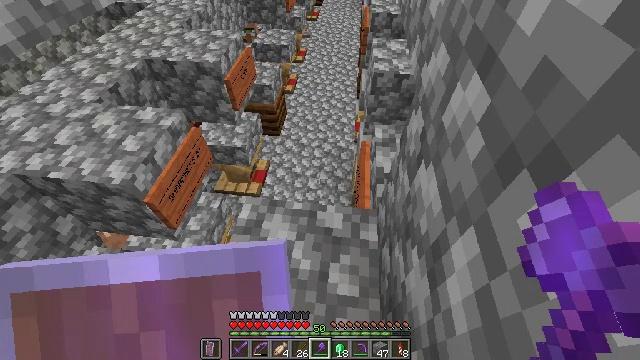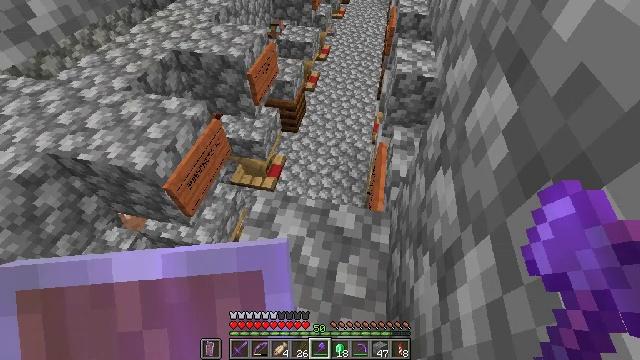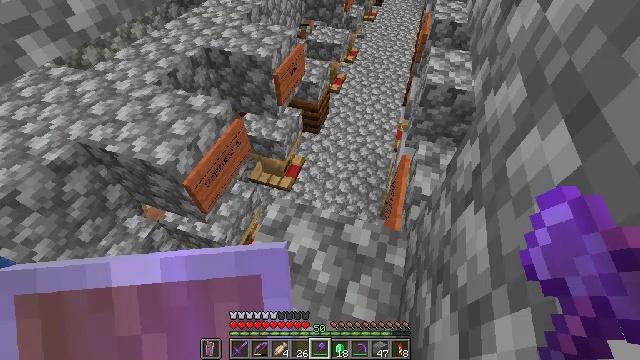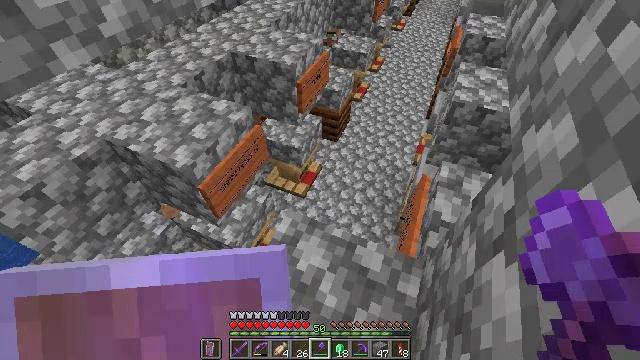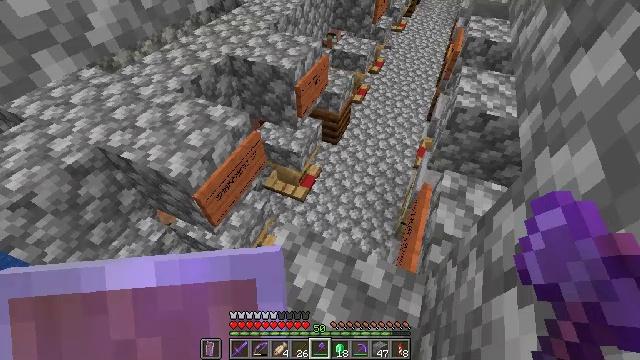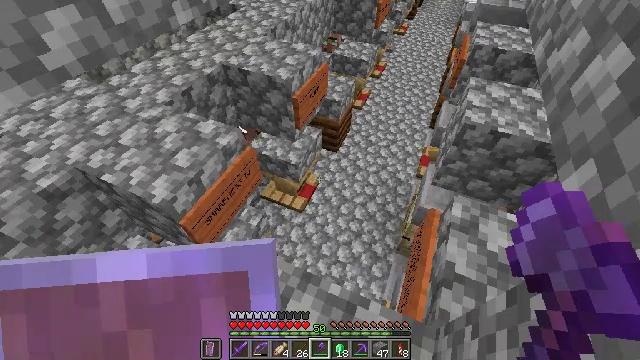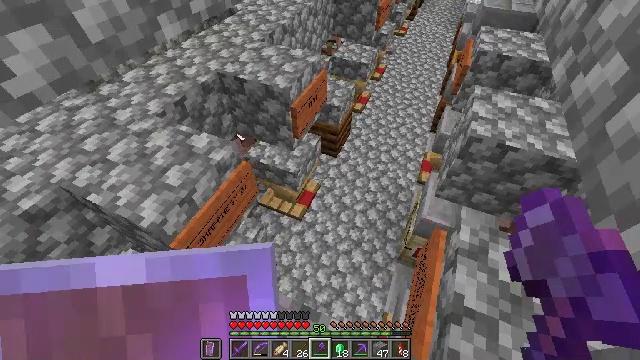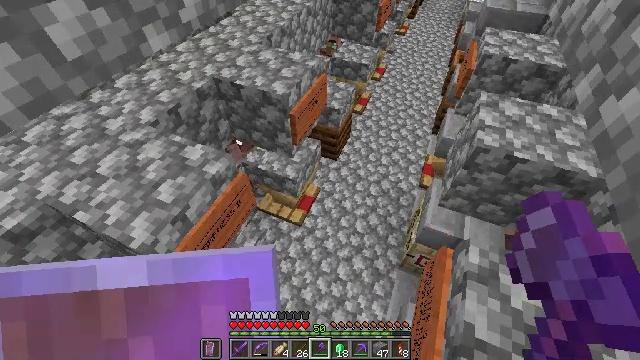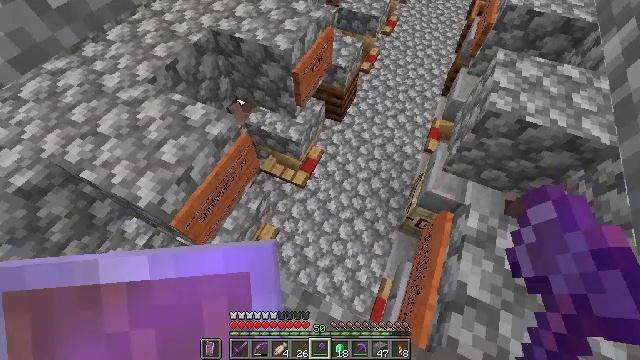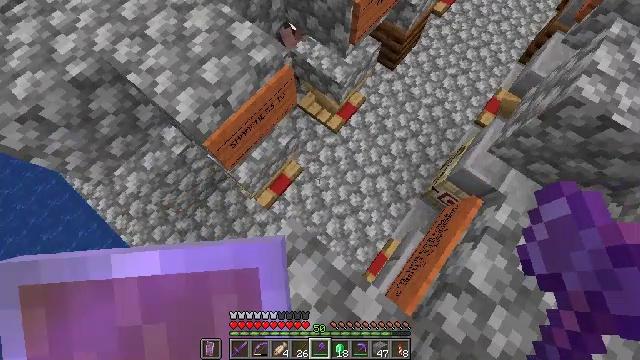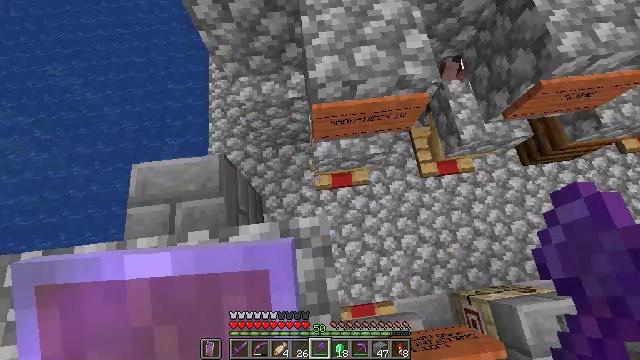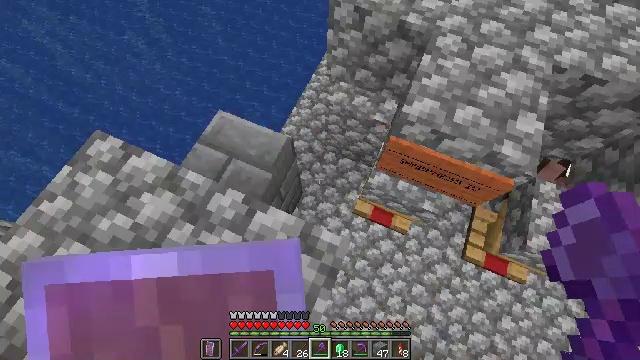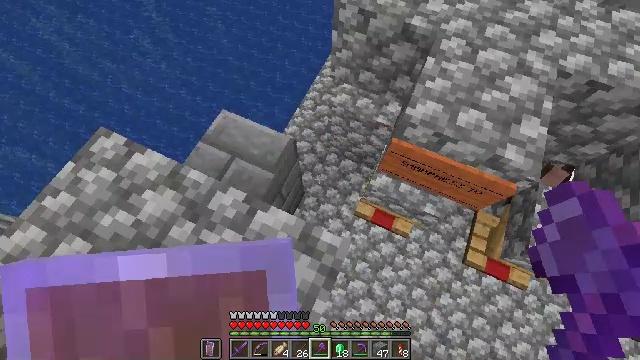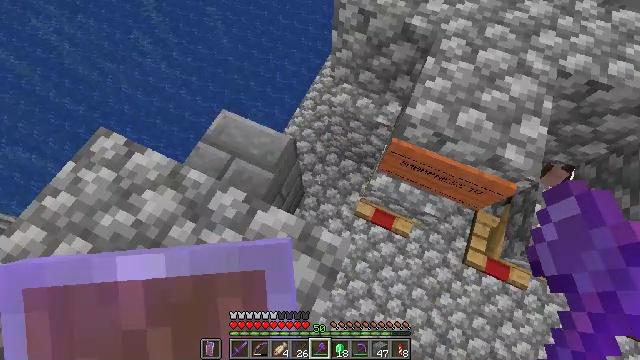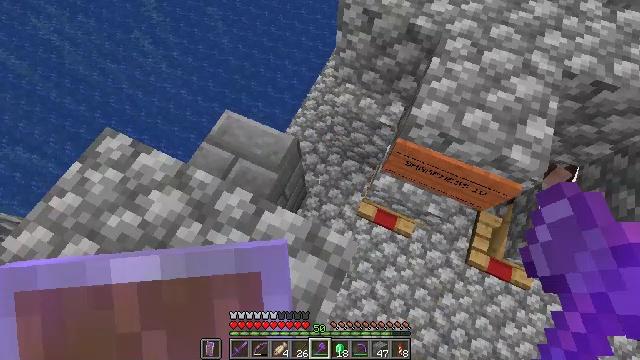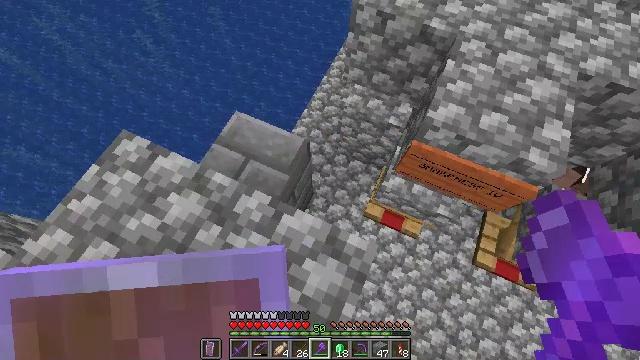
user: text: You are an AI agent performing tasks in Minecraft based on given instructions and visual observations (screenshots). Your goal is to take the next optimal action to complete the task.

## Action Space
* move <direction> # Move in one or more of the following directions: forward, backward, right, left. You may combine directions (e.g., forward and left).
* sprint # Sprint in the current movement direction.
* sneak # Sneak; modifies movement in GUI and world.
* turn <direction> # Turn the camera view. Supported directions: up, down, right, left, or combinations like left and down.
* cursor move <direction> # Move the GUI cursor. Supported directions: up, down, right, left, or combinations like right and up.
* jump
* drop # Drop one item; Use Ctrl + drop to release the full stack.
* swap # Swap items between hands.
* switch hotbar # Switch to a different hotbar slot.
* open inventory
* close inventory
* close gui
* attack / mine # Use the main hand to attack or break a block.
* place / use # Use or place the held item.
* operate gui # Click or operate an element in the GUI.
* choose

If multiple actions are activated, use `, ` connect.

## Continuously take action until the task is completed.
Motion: motion action
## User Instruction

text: Get stone bricks for construction purposes.
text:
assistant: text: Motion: turn left
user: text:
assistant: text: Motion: move forward, turn left
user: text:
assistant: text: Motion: move forward, turn left and up
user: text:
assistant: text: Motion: move forward
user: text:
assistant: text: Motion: move forward
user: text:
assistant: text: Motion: move forward
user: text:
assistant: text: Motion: no_op
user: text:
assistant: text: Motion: turn left and down
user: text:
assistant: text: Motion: turn left and down
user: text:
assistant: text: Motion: turn left
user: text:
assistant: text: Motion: turn left and up
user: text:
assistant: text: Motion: turn left
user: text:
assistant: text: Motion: no_op
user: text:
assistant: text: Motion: move left
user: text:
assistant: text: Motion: move left
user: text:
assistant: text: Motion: move left
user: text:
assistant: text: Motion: move left
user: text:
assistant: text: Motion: move left
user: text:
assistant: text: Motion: move left
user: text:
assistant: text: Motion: turn right
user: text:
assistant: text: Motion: no_op
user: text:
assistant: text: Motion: no_op
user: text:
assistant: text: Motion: no_op
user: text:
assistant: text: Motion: no_op
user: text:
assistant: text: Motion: no_op
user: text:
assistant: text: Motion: no_op
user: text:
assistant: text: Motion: no_op
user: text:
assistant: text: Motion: turn right
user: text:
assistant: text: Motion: no_op
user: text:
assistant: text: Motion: no_op